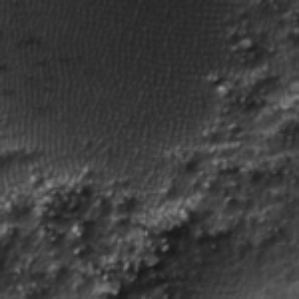
Label: frost